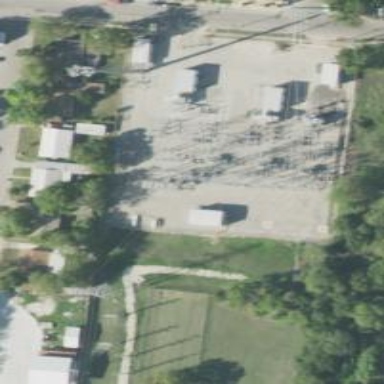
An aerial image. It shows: Switch used for power control.